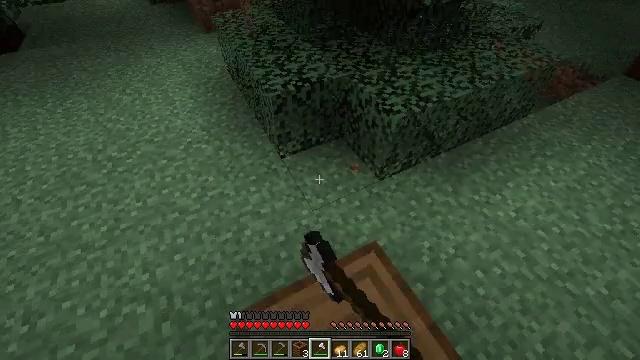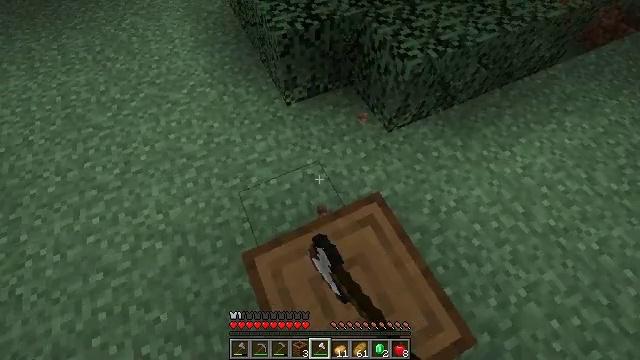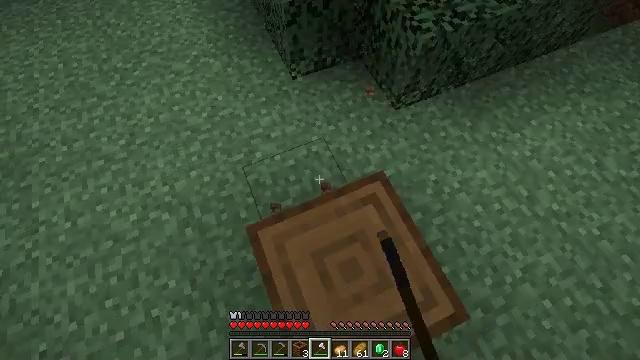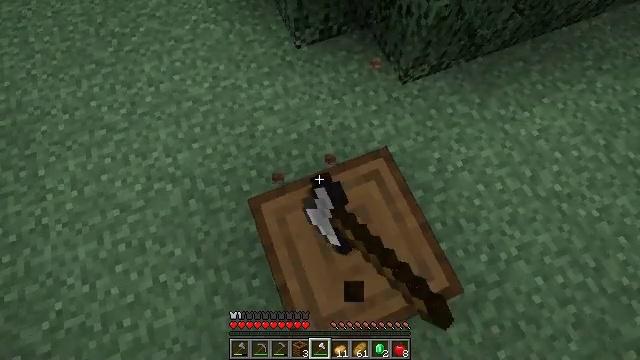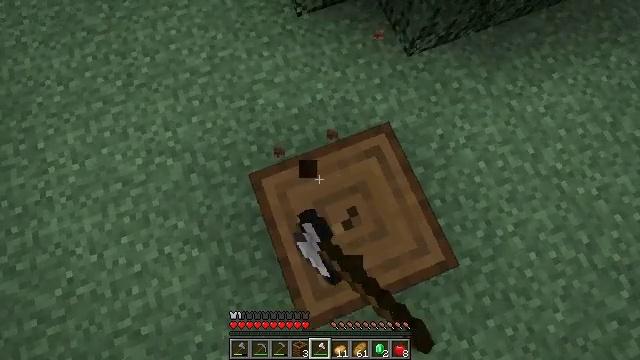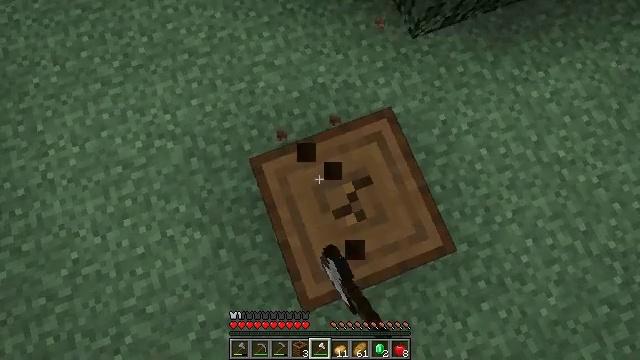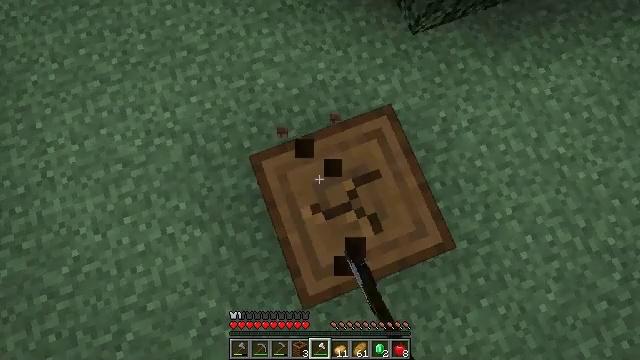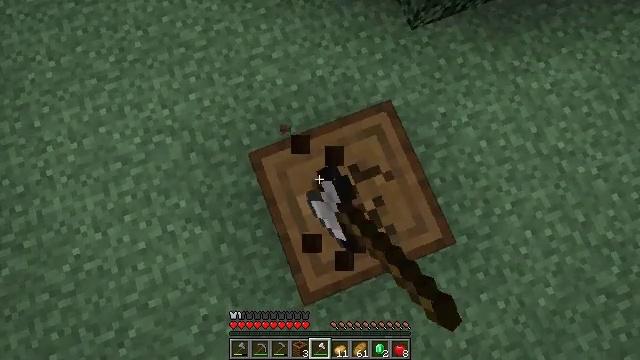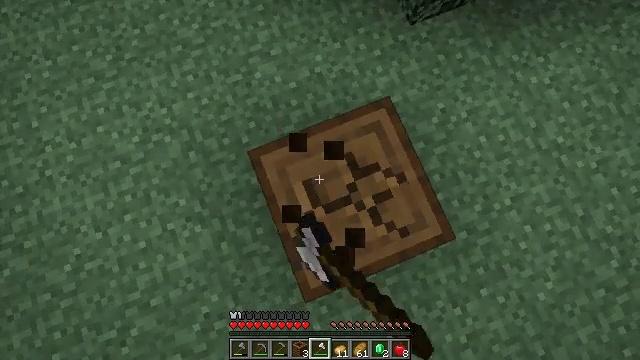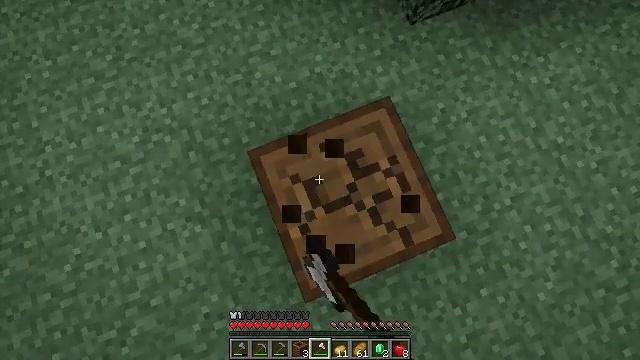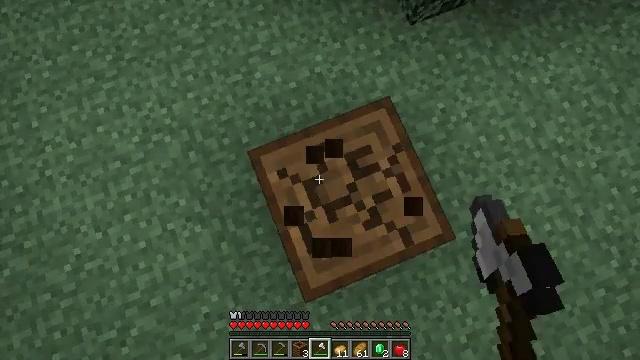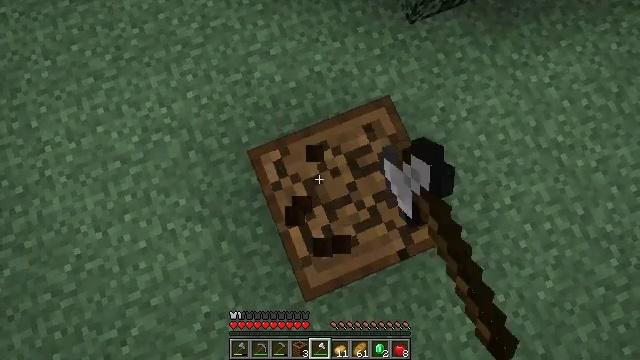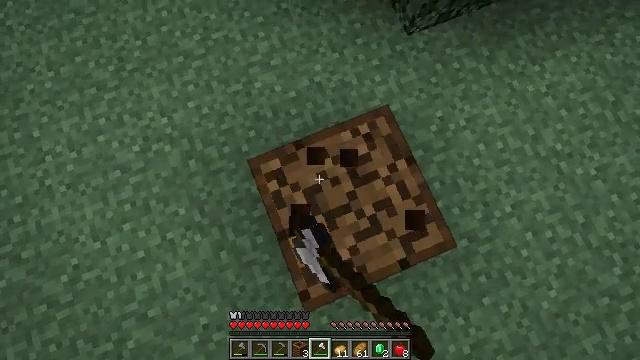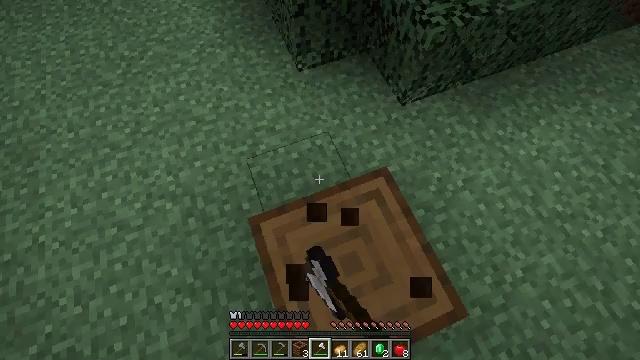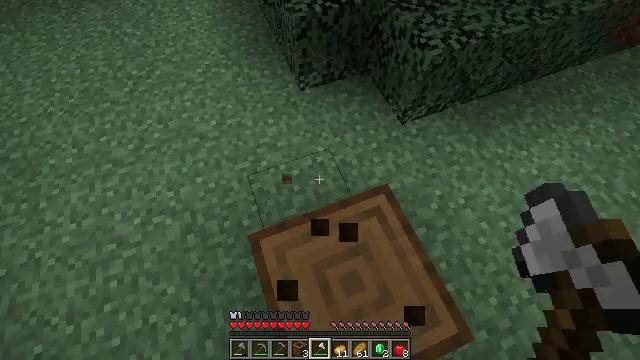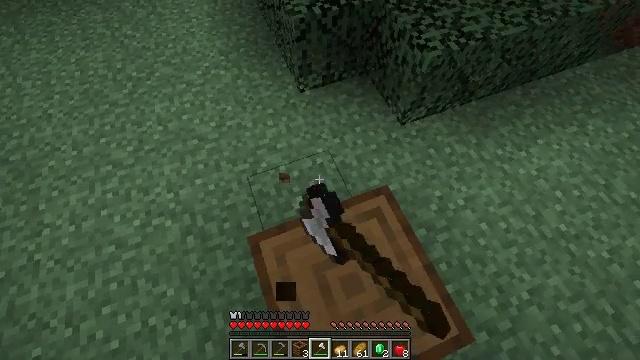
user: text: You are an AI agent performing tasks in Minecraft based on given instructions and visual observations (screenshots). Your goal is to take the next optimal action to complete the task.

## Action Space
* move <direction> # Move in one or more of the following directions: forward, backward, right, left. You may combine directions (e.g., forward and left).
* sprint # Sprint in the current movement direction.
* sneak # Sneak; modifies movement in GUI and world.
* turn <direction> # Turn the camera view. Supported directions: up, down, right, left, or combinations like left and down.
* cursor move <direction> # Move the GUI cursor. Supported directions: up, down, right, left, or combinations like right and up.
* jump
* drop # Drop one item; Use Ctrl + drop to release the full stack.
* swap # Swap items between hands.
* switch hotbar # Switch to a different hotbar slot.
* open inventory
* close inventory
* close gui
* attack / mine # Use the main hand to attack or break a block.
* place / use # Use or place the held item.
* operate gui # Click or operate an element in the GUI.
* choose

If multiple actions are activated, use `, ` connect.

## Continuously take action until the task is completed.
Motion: motion action
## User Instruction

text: Harvest the spruce log from a tree trunk.
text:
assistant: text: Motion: turn left and down, attack / mine
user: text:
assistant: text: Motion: turn left and down, attack / mine
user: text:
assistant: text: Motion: turn left and down, attack / mine
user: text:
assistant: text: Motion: turn down, attack / mine
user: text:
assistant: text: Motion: turn down, attack / mine
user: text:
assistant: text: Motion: attack / mine
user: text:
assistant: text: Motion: attack / mine
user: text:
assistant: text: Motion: attack / mine
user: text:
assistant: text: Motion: attack / mine
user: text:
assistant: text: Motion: attack / mine
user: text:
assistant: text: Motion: attack / mine
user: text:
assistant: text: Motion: turn up, attack / mine
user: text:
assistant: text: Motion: turn up, attack / mine
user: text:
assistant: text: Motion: turn up, attack / mine
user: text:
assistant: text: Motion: attack / mine
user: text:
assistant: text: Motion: attack / mine
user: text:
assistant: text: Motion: attack / mine
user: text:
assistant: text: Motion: turn right and down, attack / mine
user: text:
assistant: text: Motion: turn right and down, attack / mine
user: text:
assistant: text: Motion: turn right and down, attack / mine
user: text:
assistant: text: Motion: turn right and down, attack / mine
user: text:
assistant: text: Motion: turn right and down, attack / mine
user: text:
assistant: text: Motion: turn right, attack / mine
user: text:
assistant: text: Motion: turn right and down, attack / mine
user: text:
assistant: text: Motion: turn right and down, attack / mine
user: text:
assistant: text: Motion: attack / mine
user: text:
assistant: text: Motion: turn right, attack / mine
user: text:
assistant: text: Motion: turn right, attack / mine
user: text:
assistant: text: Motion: turn right, attack / mine
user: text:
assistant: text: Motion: turn right, attack / mine